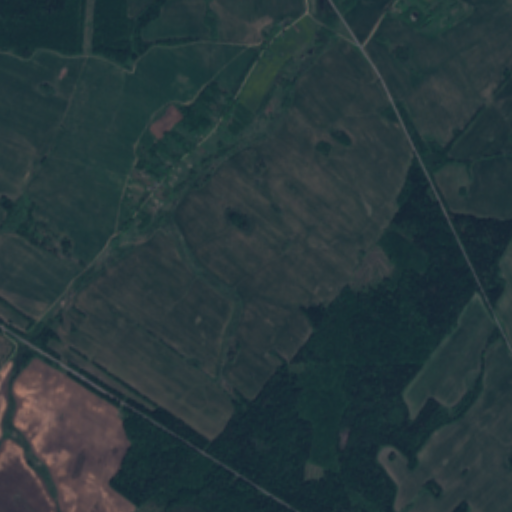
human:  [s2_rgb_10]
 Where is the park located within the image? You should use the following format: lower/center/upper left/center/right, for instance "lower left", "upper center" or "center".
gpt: The park is located in the center left of the image.
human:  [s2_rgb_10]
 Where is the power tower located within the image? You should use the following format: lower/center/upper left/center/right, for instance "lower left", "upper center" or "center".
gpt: The power tower is located in the left of the image.
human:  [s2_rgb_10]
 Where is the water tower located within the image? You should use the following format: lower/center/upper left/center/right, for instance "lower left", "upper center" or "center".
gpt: The water tower is located in the upper right of the image.
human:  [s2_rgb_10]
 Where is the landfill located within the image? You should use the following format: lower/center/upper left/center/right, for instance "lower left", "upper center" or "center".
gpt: There is no landfill in the image.